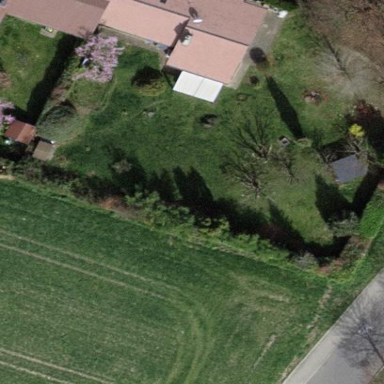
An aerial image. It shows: Garden enclosed by fence.